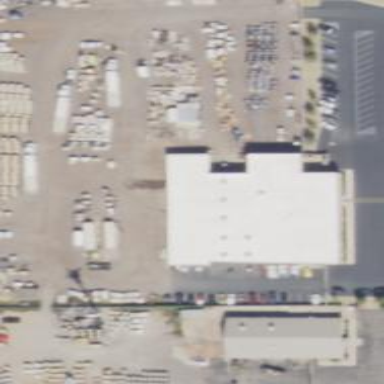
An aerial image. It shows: Building that houses car shop.